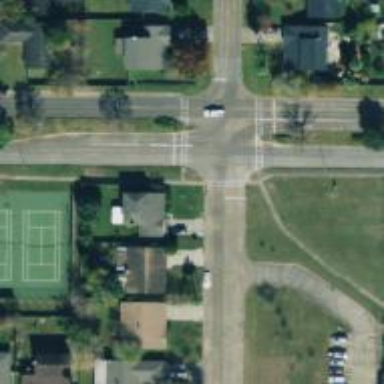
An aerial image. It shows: Stop road.